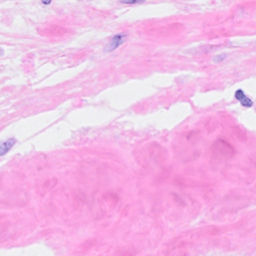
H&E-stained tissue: Breast